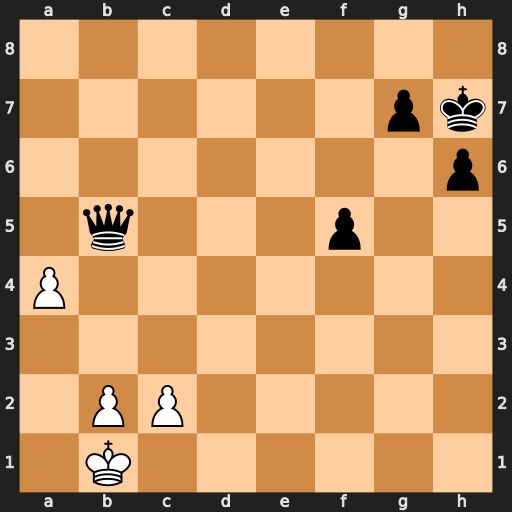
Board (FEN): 8/6pk/7p/1q3p2/P7/8/1PP5/1K6
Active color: w
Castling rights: -
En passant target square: -
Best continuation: axb5 h5 b6 h4 b7